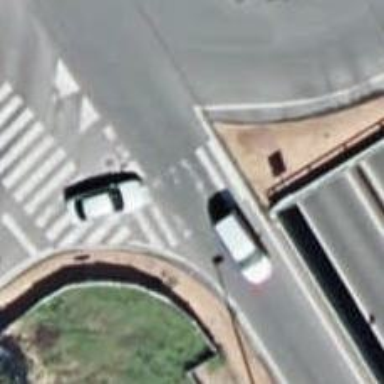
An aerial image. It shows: Uncontrolled crossing on the road.